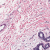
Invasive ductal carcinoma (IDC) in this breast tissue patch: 0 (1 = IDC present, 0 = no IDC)